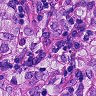
Metastatic tissue present: yes